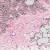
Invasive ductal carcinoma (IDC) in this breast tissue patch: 0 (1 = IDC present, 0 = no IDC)